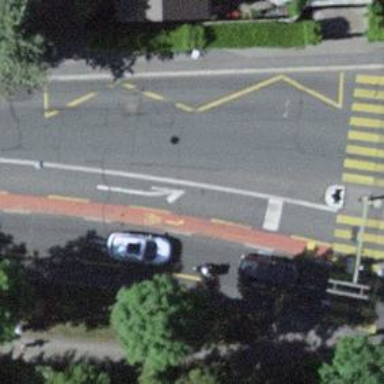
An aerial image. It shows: Trolleybus stop position for public transport.